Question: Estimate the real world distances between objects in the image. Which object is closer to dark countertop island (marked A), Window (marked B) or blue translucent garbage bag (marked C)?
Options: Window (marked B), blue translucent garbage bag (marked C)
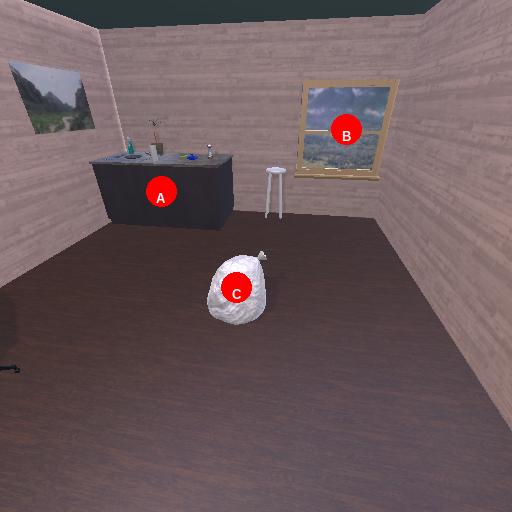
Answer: Window (marked B)